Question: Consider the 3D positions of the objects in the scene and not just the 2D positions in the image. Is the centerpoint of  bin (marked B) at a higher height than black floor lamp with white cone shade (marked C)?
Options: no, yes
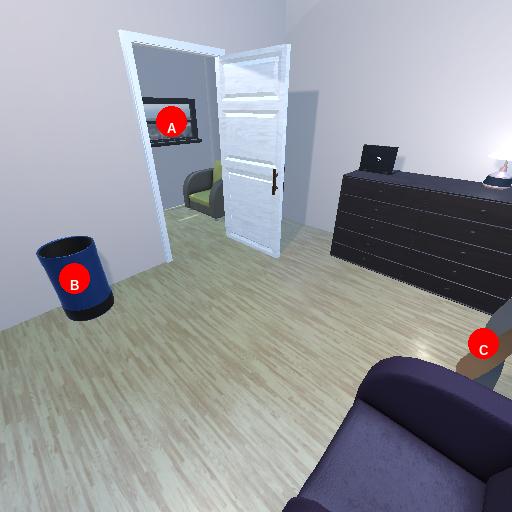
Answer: no